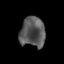
Tissue: prostate
Cell type: T cells
Senescence score: 0.314
Nuclear area (px): 742
Mean DAPI intensity: 87.063